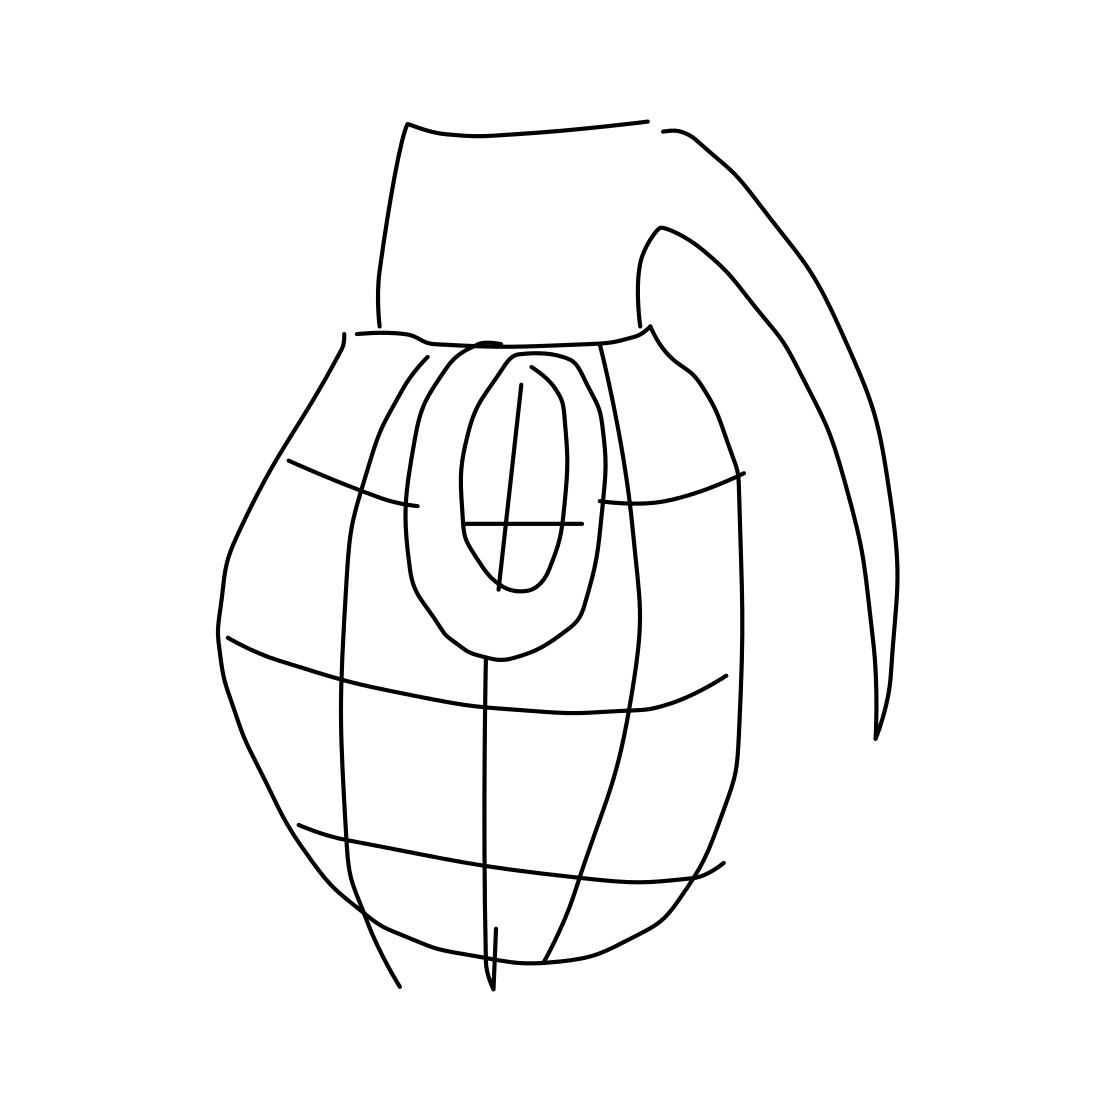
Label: grenade